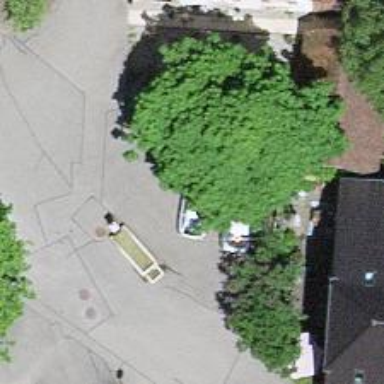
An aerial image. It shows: Beautiful fountain.